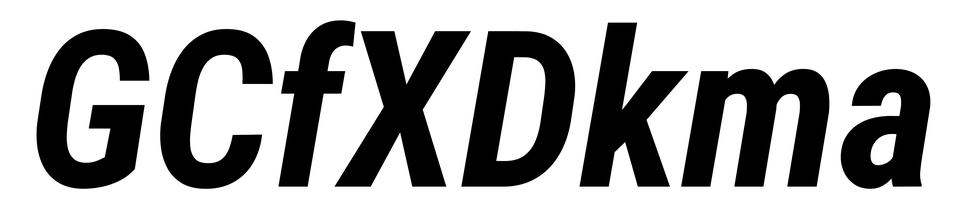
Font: Roboto-Italic_Condensed_Bold_Italic